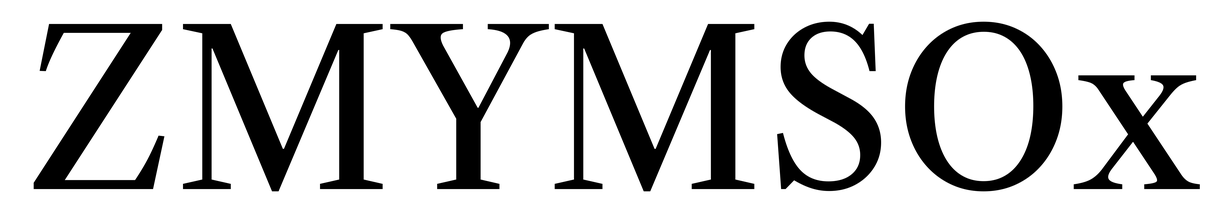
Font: LibreCaslonText_Regular